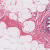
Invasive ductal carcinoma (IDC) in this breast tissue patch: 0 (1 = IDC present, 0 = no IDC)